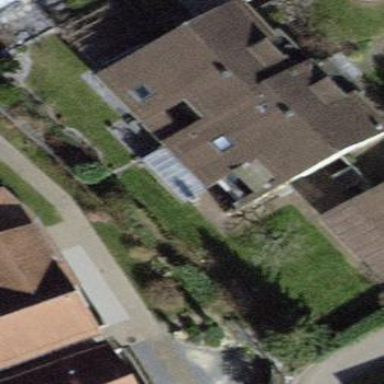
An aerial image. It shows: Semidetached house.